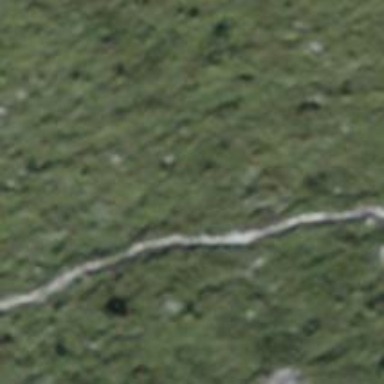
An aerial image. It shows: Path.